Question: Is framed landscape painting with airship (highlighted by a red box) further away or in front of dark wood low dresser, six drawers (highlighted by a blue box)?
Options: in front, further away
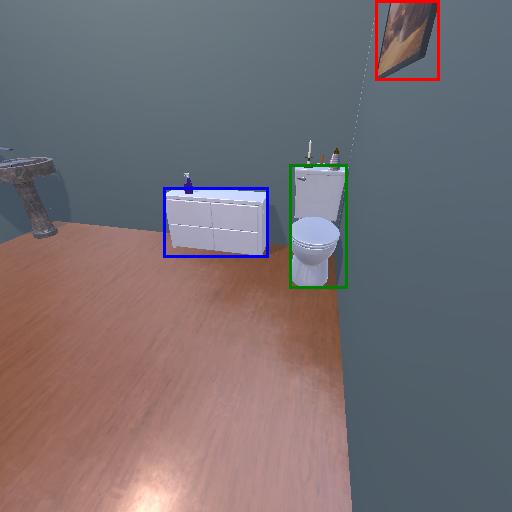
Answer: in front